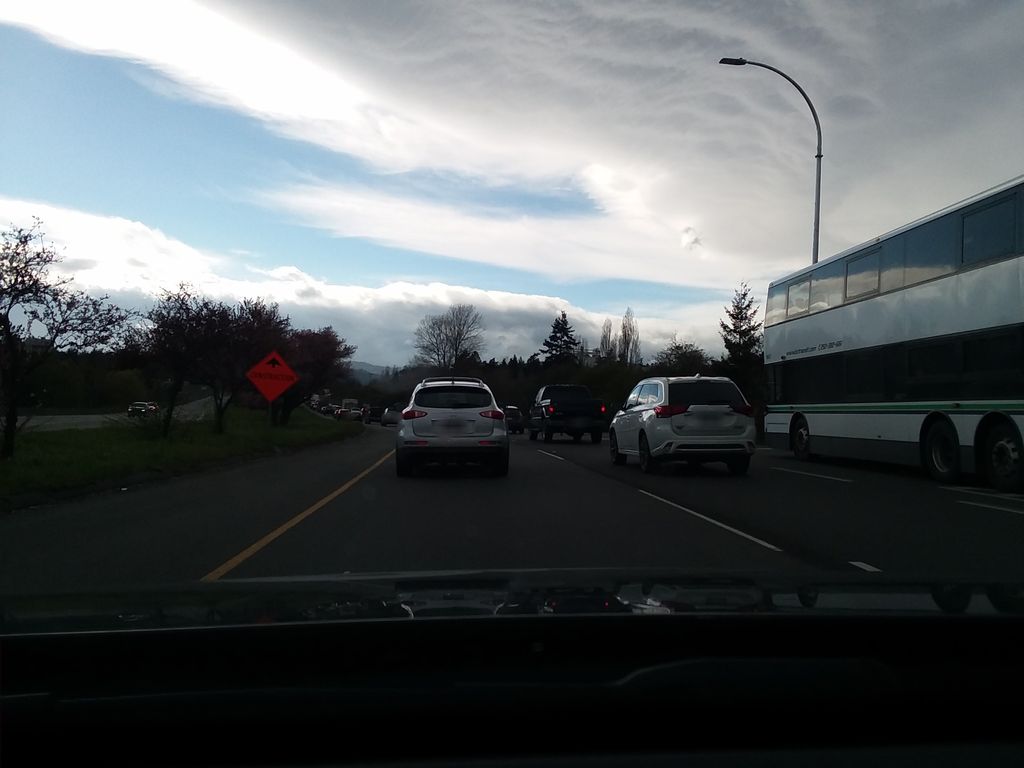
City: victoria